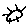
Label: sun